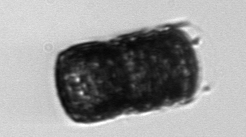
Label: Paralia_sulcata